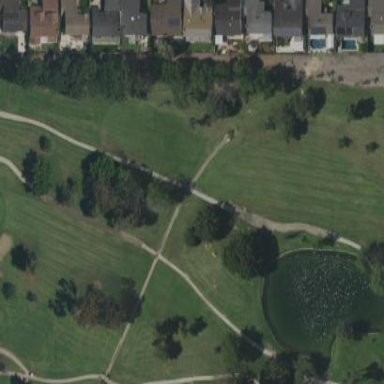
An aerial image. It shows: Golf fairway in the image.